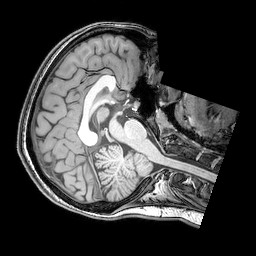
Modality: T1w
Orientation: axial
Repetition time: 0.00828 s
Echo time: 0.00388 s